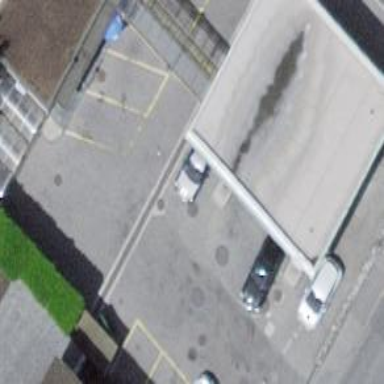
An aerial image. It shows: View of roof of building.